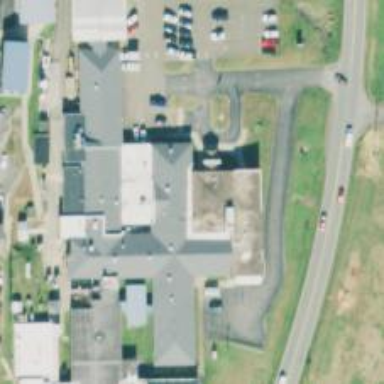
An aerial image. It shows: Hospital providing healthcare services.